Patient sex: M
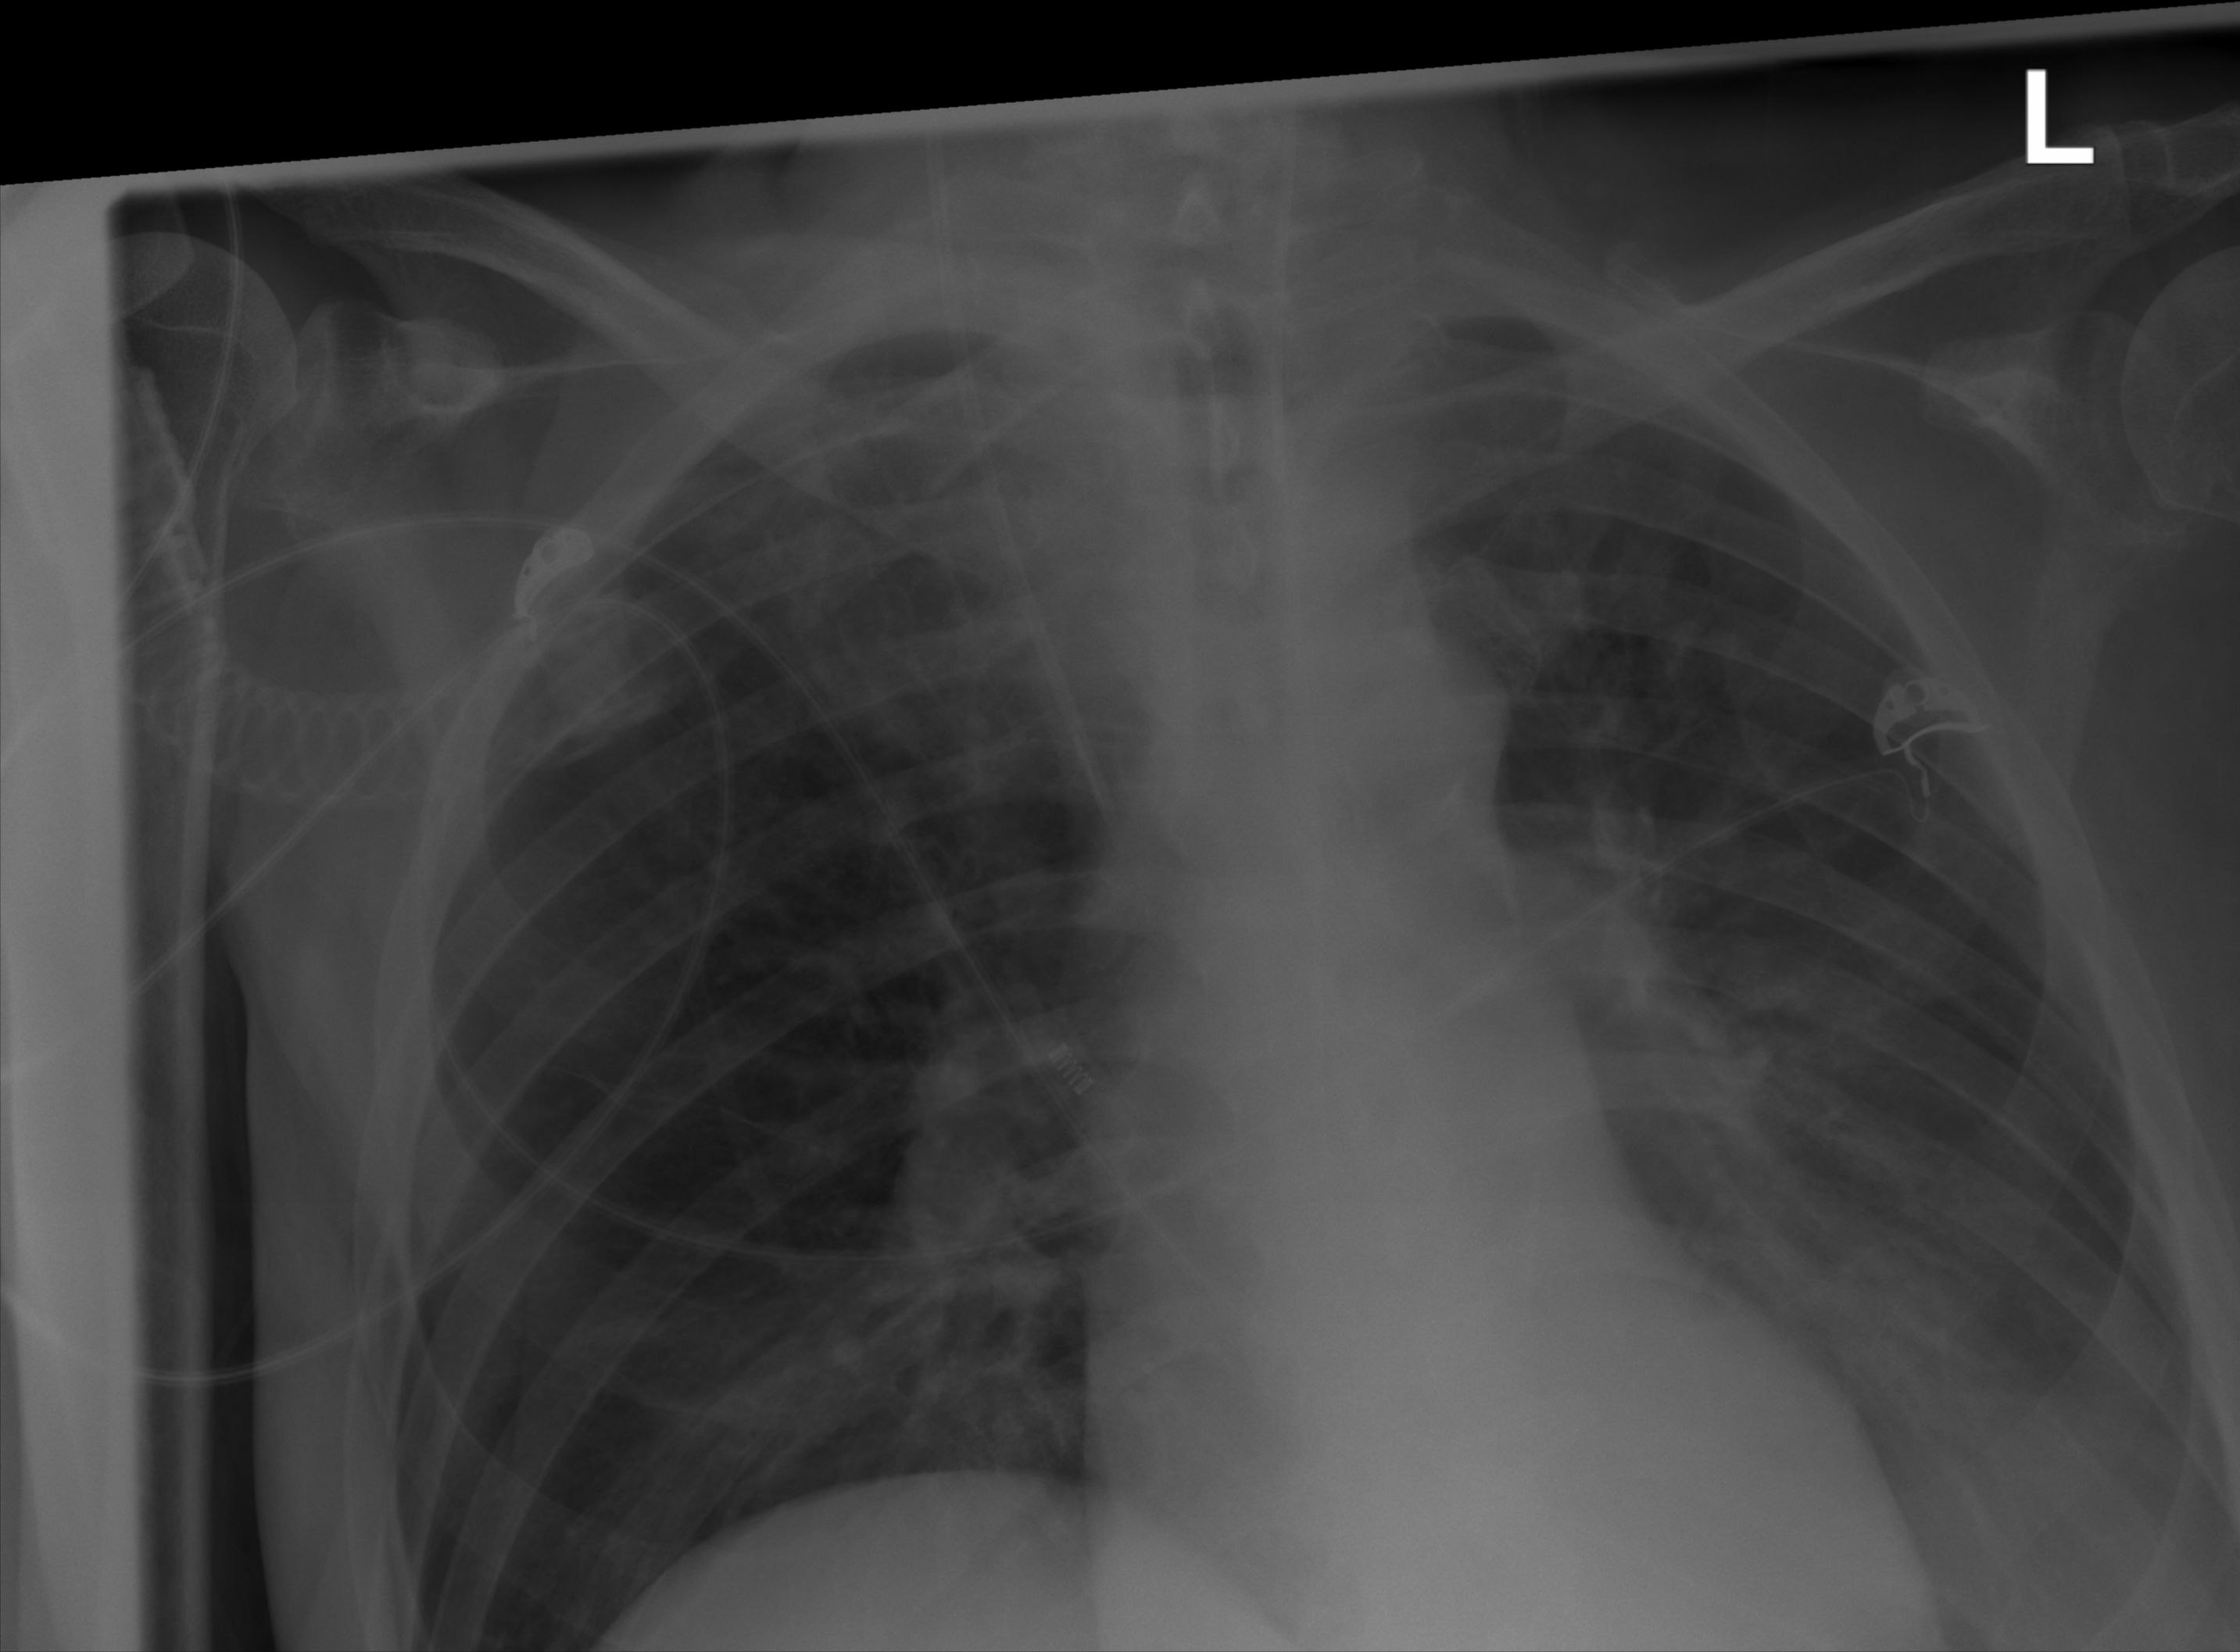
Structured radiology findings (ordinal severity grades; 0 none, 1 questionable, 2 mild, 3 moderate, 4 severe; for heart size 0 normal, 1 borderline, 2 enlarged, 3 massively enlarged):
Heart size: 0
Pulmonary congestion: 0
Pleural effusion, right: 0
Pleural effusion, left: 1
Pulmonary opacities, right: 0
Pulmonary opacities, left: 0
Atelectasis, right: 0
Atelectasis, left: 0